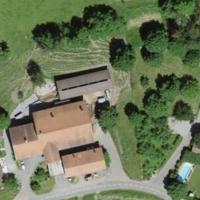
EUNIS habitat code: 55
Species observed at this site:
Upupa epops